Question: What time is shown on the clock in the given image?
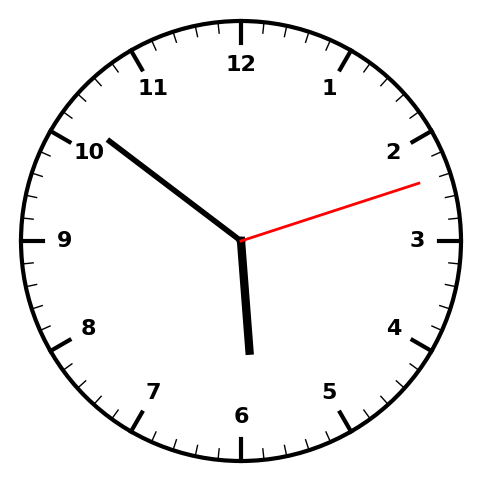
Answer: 05:51:12